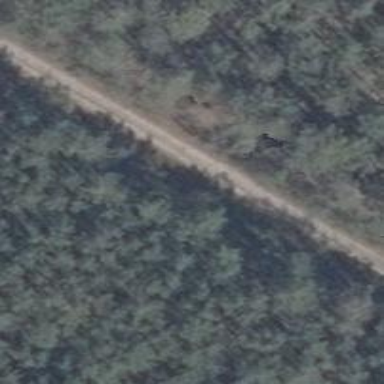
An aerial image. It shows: Sandy track road with grade3 tracktype.